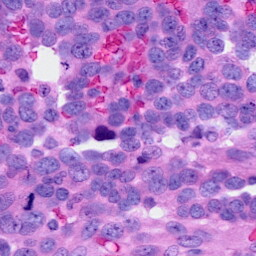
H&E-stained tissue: Ovarian